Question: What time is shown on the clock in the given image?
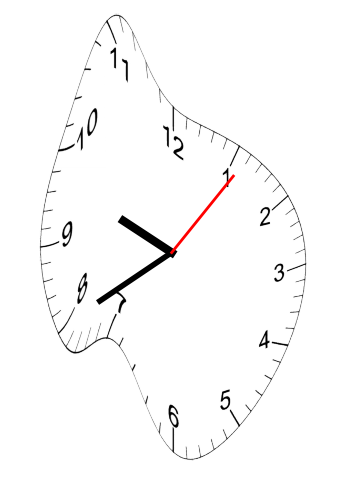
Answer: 09:40:06